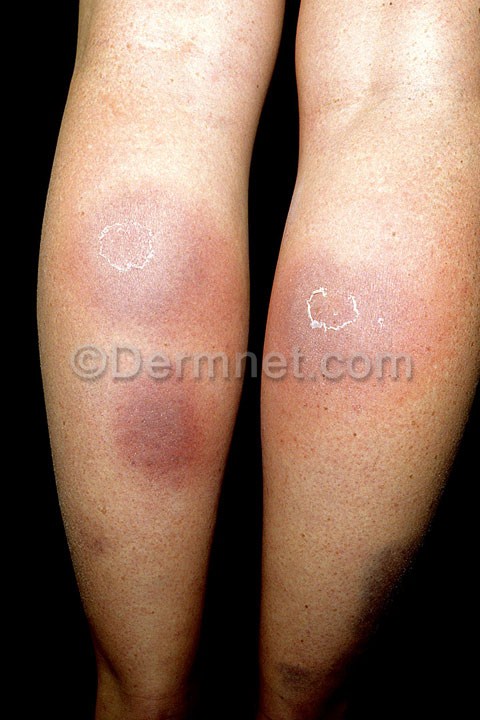
Disease: Vasculitis Photos